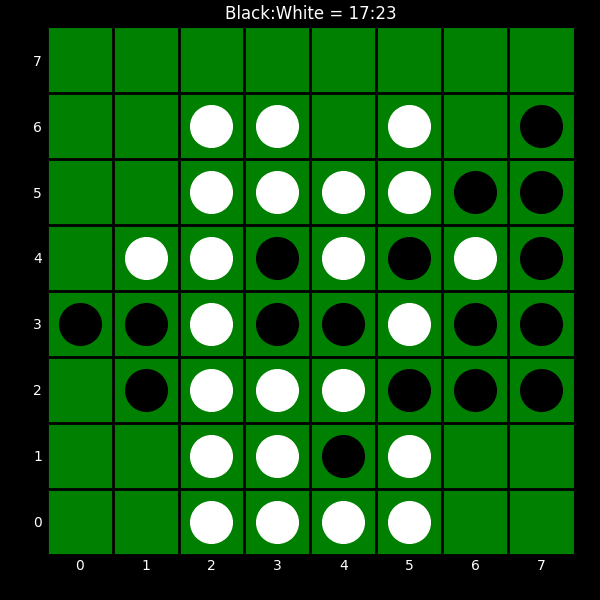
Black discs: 17
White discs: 23